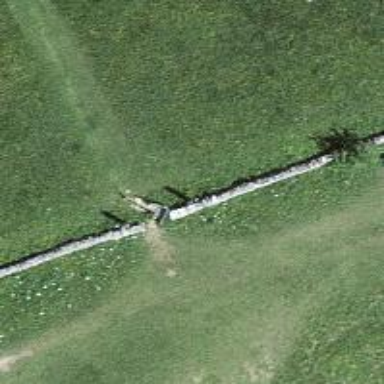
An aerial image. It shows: Kissing gate.